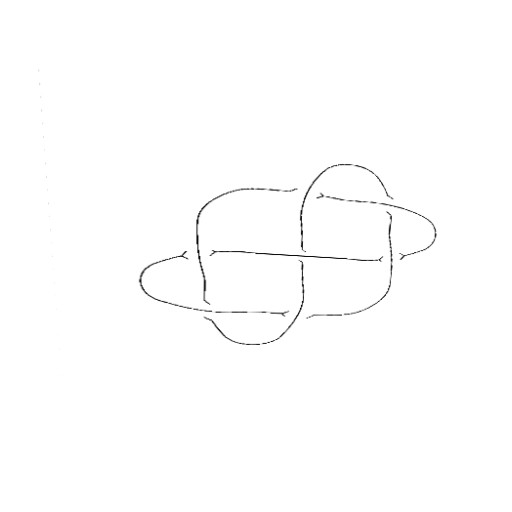
Crossing number: 7